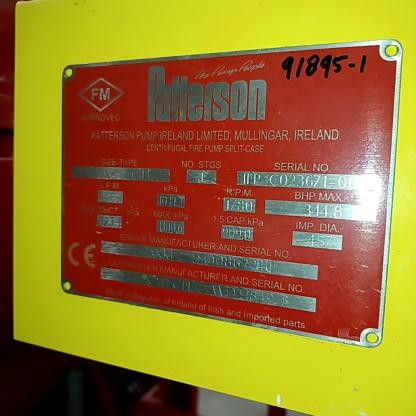
Klasa: tabliczka-znamionowa